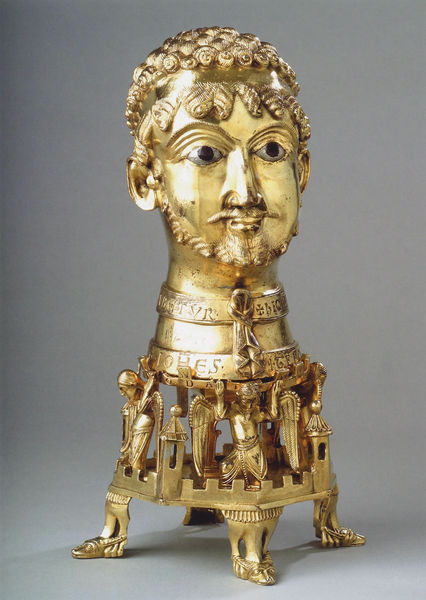
Titel: Kopfreliquiar Kaiser Friedrich Barbarossas
Standort: Cappenberg, St. Johannes Ev. (EU - D)
Schlagwörter: kopf, mann, mund, nase, bart, augen, gesicht, stirnband, tragen, hals, porträt, gold, haare, locke, locken, ohren, engel, skulptur, füße, schrift, haarband, figuren, inschrift, büste, pupillen, verzierung, metall, bronze, plastik, zinnen, fuss, türme, rom, handwerk, reliquie, römisch, elfenbein, aufsatz, latein, schmiede, aufen, schmiedearbeit, standbeine, mannn, reliquar